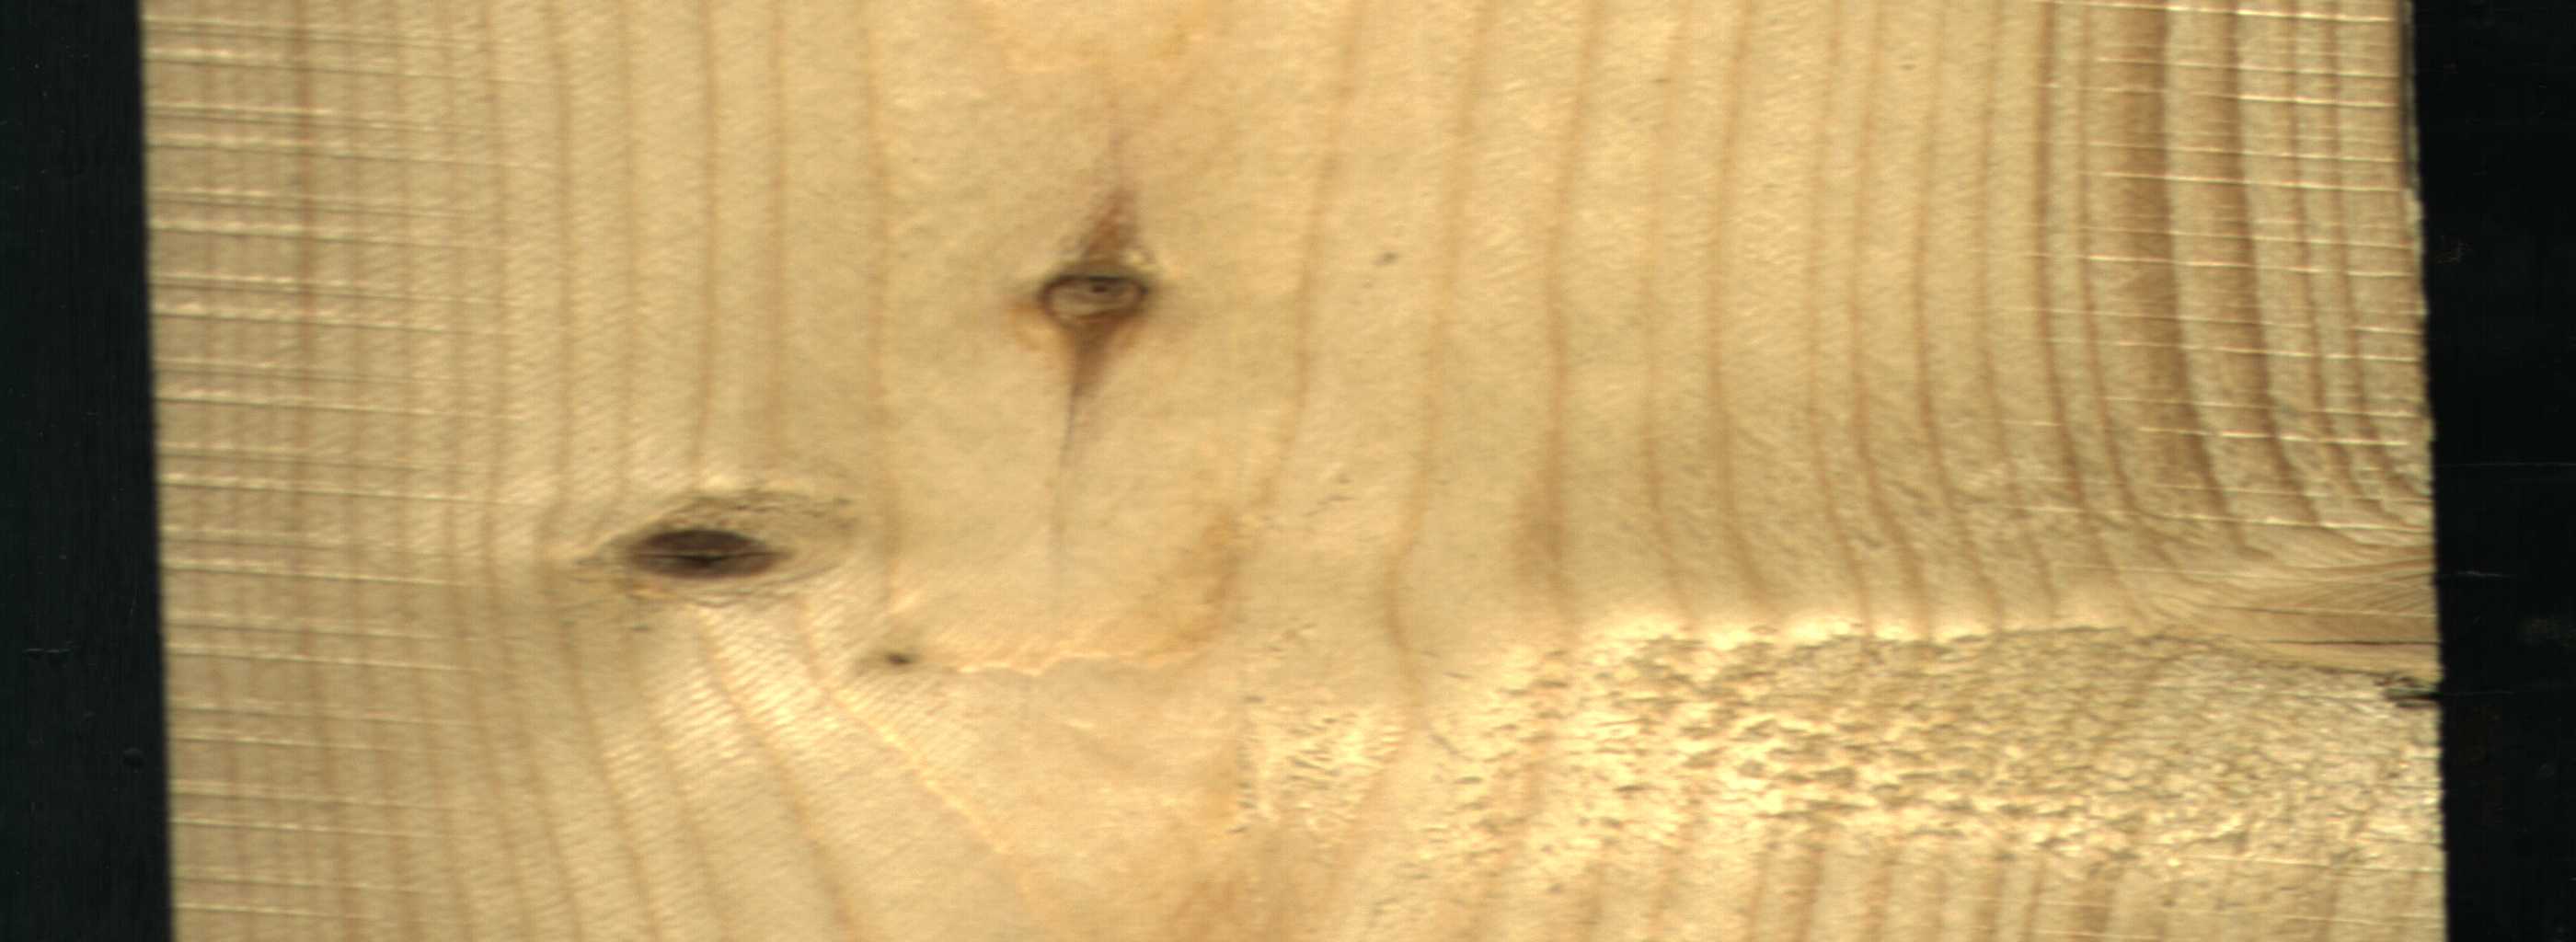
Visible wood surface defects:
resin
resin
Live_Knot
Live_Knot
Live_Knot
Live_Knot